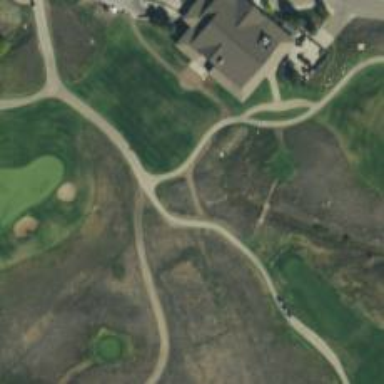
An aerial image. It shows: Footway that serves as golf path.